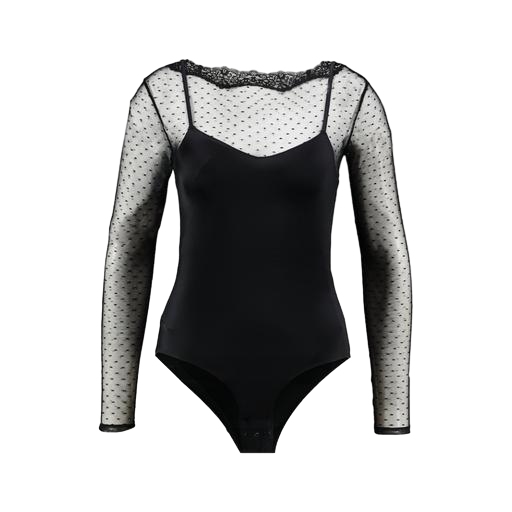
black mira cape-effect bodysuit, black sheer-sleeve, sheer long sleeve, white background